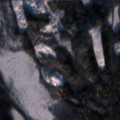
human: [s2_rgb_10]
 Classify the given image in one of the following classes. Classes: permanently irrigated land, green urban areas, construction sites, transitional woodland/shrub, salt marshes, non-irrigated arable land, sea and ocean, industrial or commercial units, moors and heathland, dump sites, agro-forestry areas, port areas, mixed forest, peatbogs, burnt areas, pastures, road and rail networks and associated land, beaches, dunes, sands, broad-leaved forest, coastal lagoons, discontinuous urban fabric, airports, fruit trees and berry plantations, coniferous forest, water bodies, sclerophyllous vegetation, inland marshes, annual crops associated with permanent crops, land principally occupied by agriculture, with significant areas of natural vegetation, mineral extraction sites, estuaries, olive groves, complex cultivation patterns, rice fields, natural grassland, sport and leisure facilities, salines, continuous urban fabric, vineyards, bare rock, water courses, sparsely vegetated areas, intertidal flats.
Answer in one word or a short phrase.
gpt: broad-leaved forest, coniferous forest, mixed forest, transitional woodland/shrub